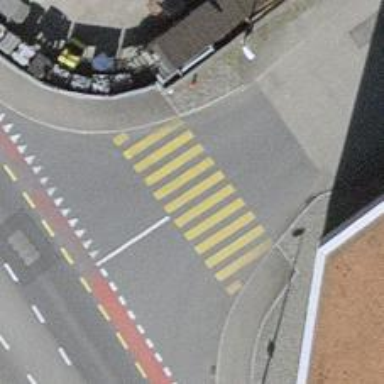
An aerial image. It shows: Pedestrian crossing with zebra markings on the footway.